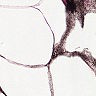
Metastatic tissue present: no